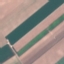
Land use / land cover class: AnnualCrop